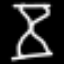
Label: hourglass